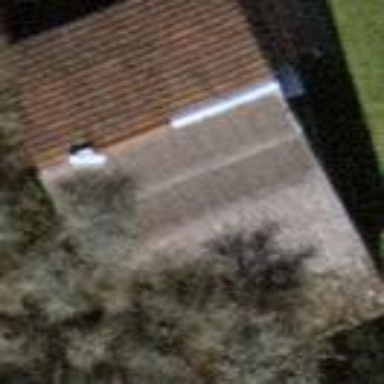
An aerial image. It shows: Farm building.